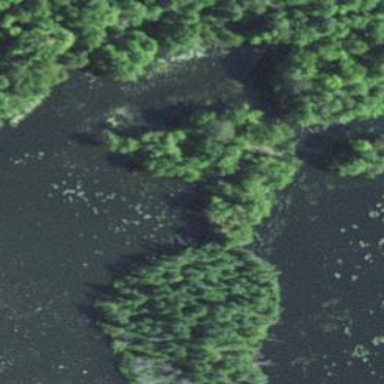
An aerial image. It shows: Bog wetland area.